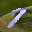
Label: 7